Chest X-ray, PA view. Patient: 28 years old, sex F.
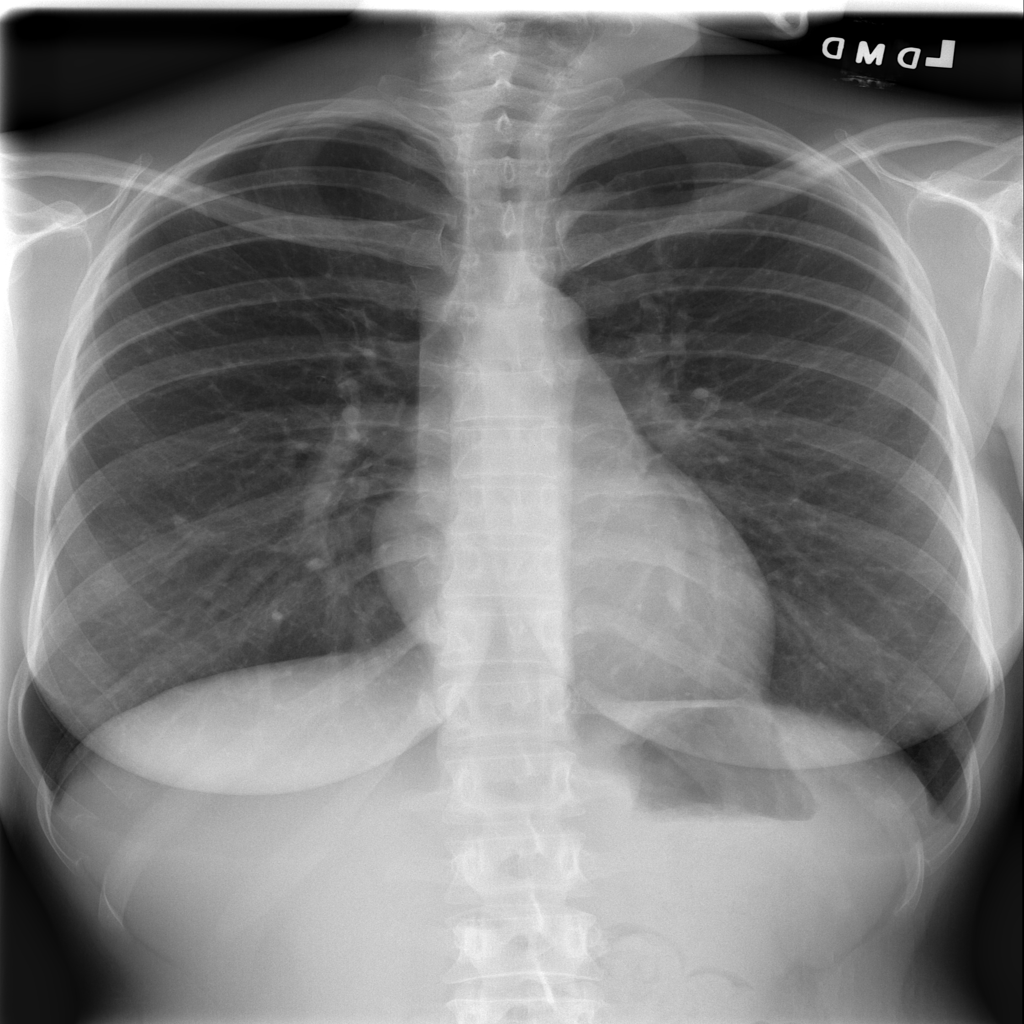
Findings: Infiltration